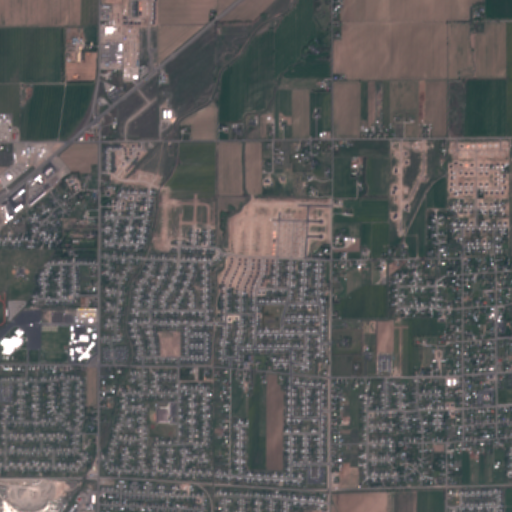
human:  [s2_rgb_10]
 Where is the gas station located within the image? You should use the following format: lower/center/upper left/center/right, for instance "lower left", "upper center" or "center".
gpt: The gas station is located in the center left of the image.
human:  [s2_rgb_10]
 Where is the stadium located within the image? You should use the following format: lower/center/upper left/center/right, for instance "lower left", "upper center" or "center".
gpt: The stadium is located in the center left of the image.
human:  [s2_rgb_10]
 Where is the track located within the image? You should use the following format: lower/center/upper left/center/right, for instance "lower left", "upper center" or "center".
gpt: The track is located in the lower left of the image.
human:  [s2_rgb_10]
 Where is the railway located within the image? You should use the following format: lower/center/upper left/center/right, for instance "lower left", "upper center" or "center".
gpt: The railway is located in the lower of the image.
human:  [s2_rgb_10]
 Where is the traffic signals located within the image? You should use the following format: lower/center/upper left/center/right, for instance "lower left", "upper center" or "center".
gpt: The traffic signals is located in the upper left of the image.
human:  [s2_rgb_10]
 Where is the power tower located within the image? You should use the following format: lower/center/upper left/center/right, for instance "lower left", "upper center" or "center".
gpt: There is no power tower in the image.